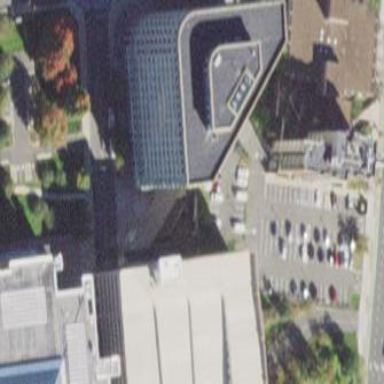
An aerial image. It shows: Office building.